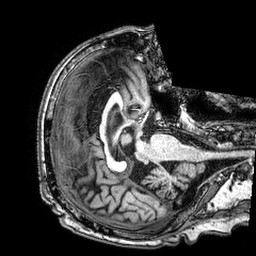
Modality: T1w
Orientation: axial
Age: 75
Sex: male
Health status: healthy
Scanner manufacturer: philips
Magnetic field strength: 3 T